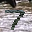
Label: 7